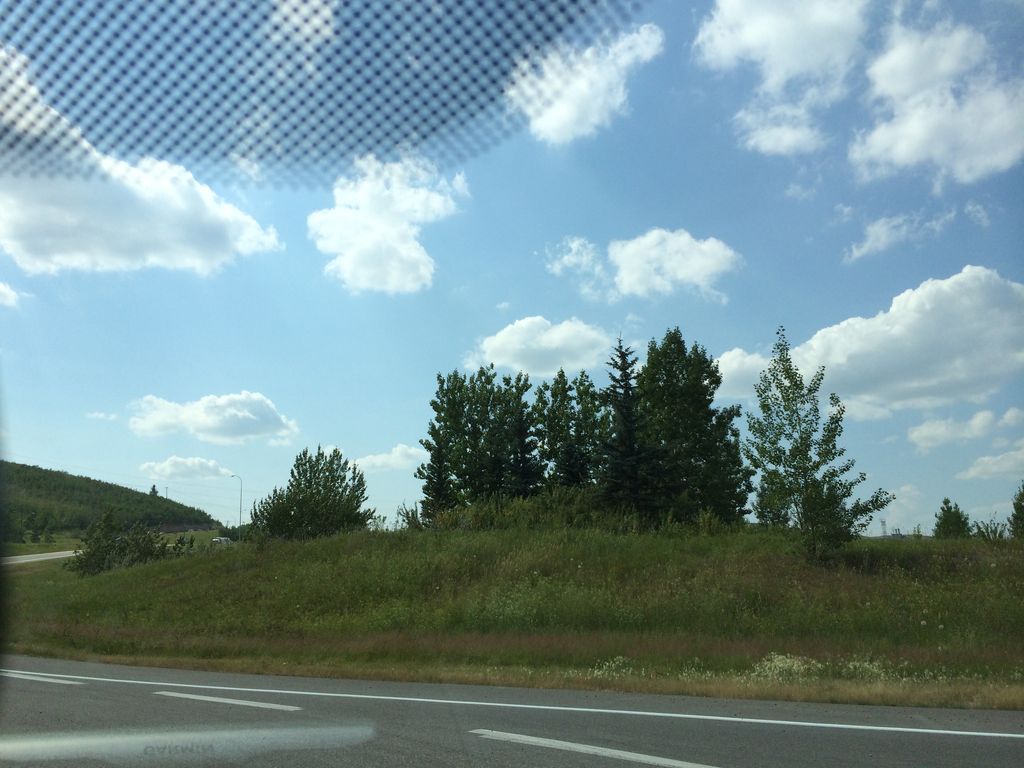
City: calgary